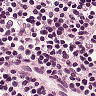
Metastatic tissue present: no